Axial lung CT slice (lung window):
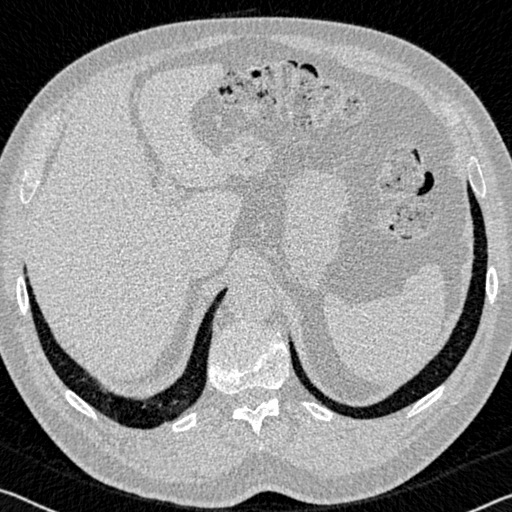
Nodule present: no